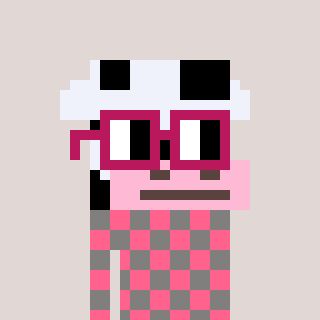
a pixel art character with square dark red glasses, a cow-shaped head and a bluegrey-colored body on a warm background